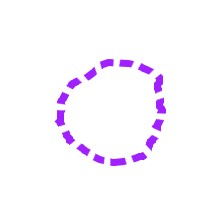
Shape: circle